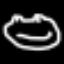
Label: frog